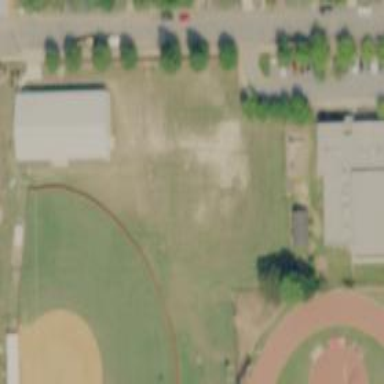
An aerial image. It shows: Softball pitch for leisure sports.